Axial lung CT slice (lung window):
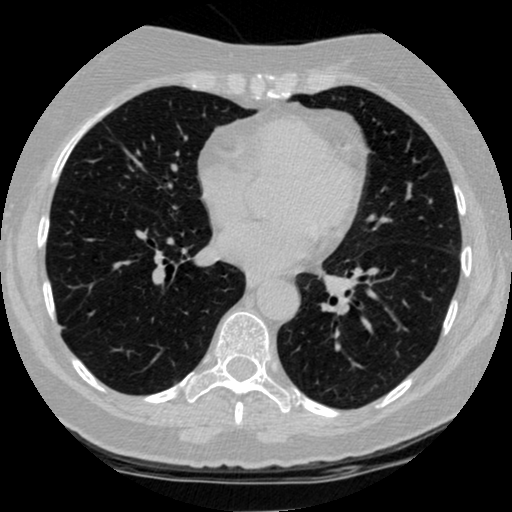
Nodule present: no